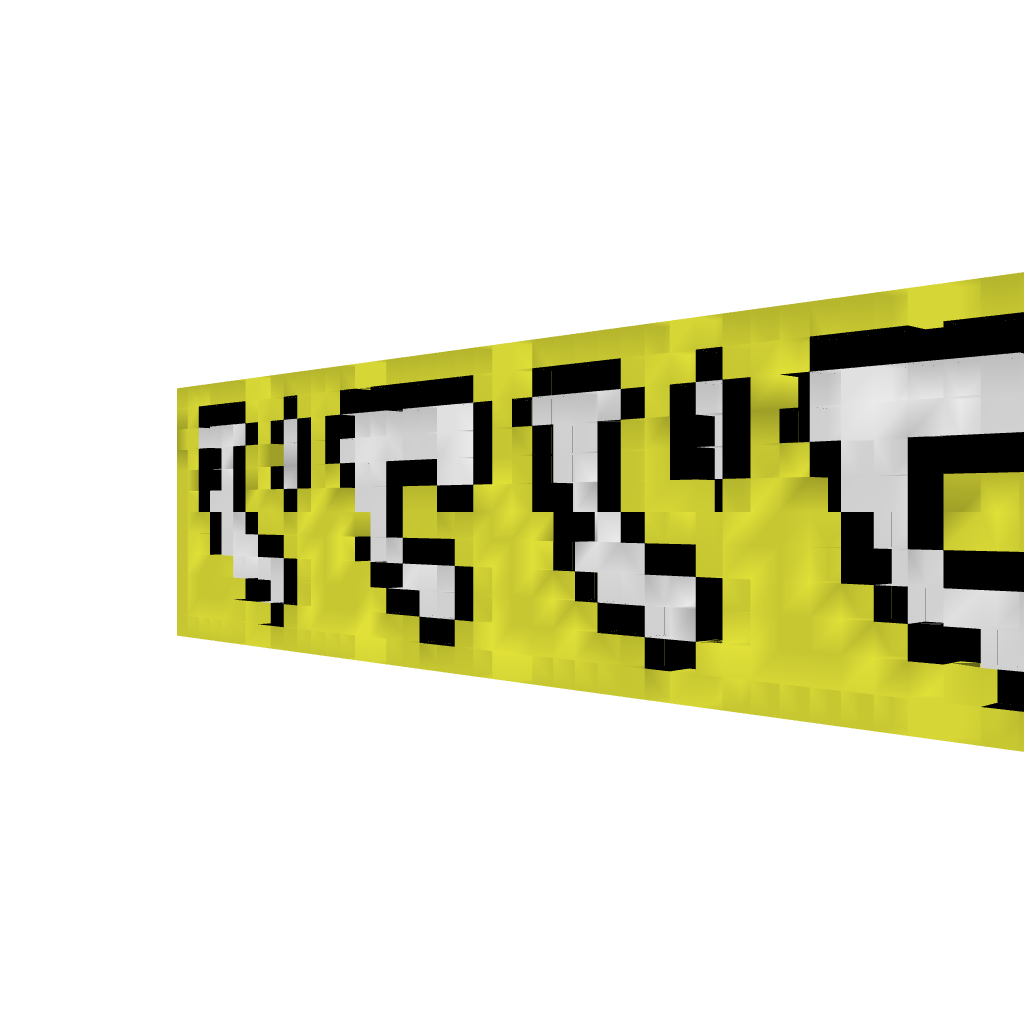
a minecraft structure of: Fooly Cooly bad low quality